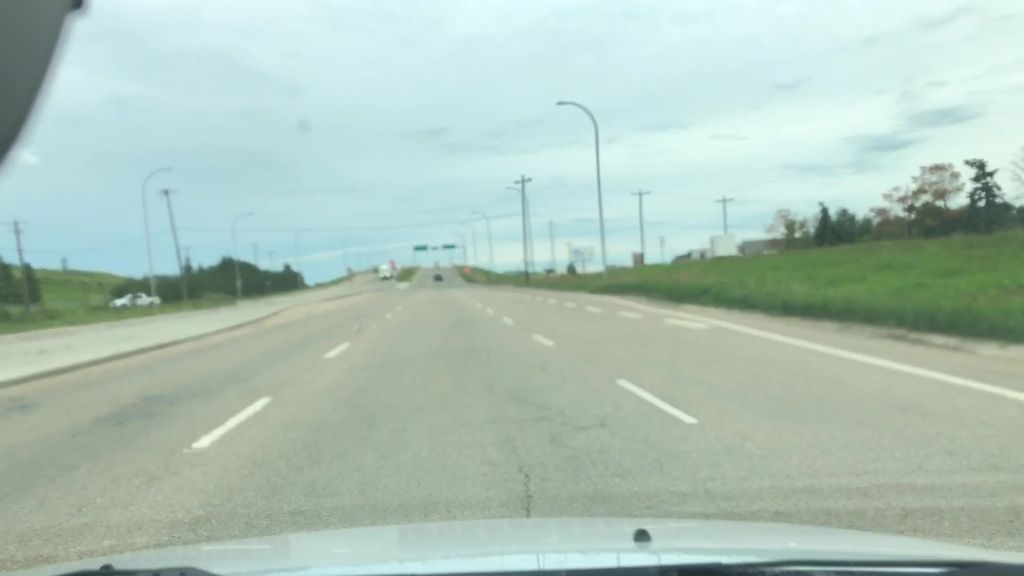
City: edmonton